Question: Probably it's obvious but I can't find an answer..
What's the exact meaning of 'idle' in this case?
Is there really nothing going on? Or just no JavaScript getting parsed/executed?

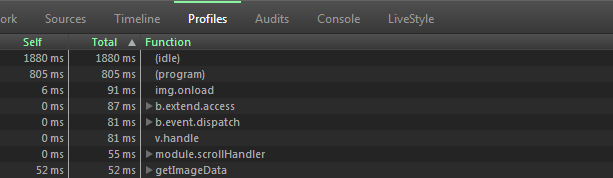
Answer: The meaning of "idle" is really obvious: "(idle)" means the time spent on .
Go to 'about:blank', and get a new CPU profile. The result is probably a value for '(idle)' close to 100% and a bit of '(program)' <URL>.